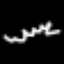
Label: squiggle